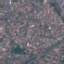
Label: Residential